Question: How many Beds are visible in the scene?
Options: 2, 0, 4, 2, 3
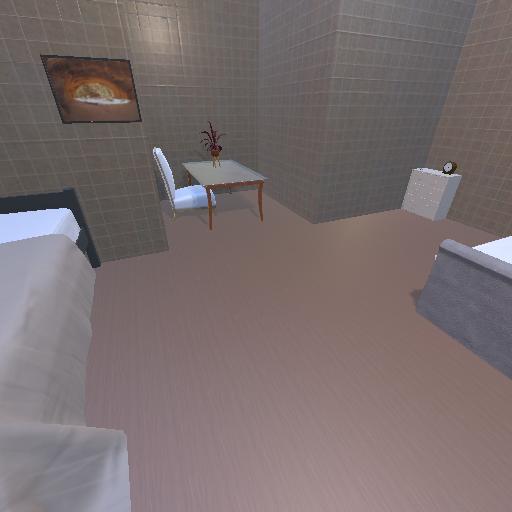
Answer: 2